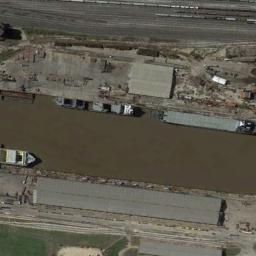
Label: ship